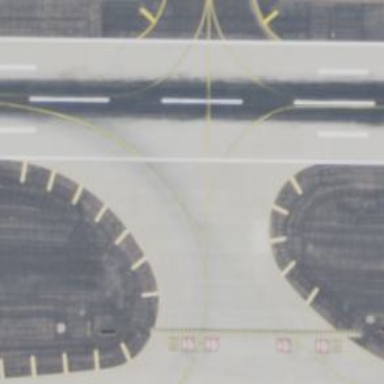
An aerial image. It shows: View of taxiway at the airport.